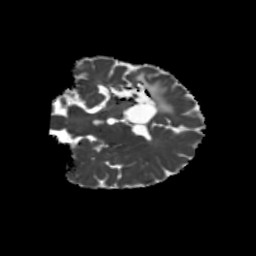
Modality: MD
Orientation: coronal
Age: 44
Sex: female
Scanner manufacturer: siemens
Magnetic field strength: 3 T
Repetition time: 5.25 s
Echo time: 0.08 s